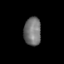
Tissue: skin
Cell type: Fibroblasts
Senescence score: 0.7861
Nuclear area (px): 473
Mean DAPI intensity: 117.281